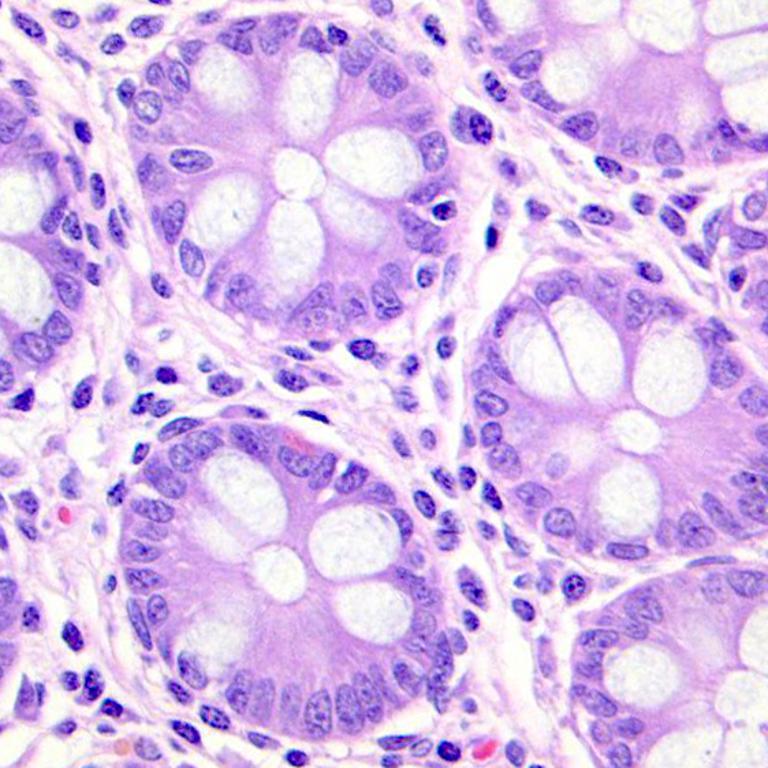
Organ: colon
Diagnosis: benign